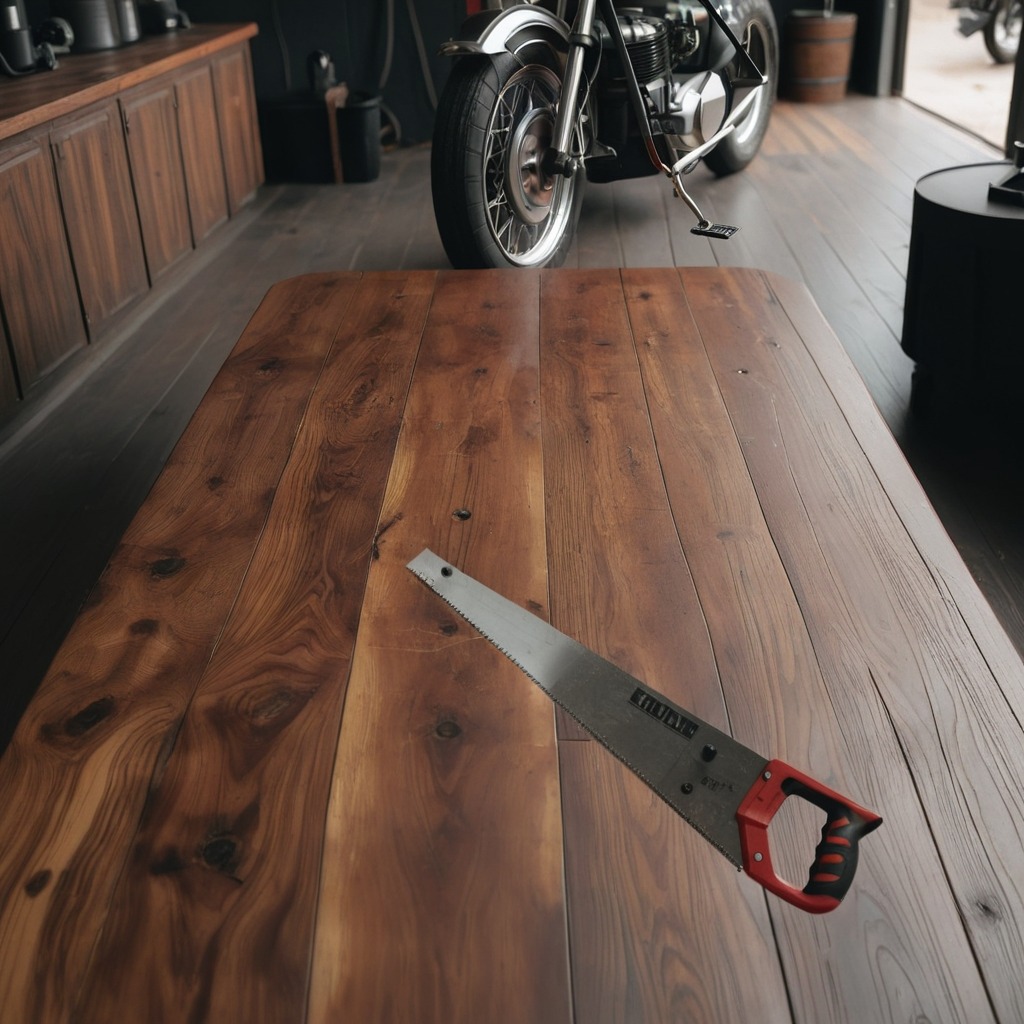
A metal saw is lying on the oil-spilled wooden table in a vintage motorcycle garage.